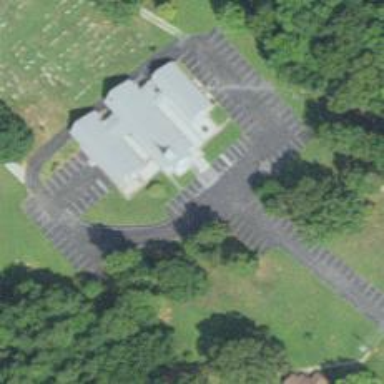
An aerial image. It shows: Place of worship.